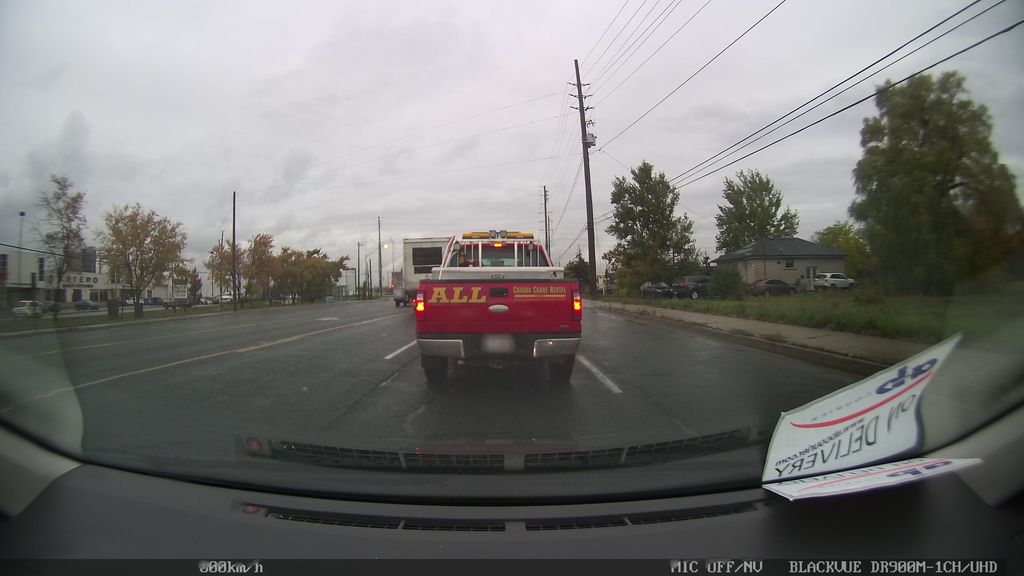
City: toronto